Question: Display whitespace characters in Eclipse is <URL>, but unfortunately this applies only on Editor views.

Is there a way to display these characters in the Console view too? I would find it useful for checking if strings are correctly formatted. Any help?
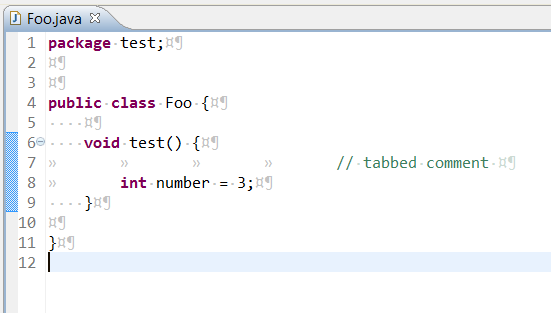
Answer: As there was a bit of confusion regarding the term "whitespace characters", I will attempt to cover both possible instances.
If you wish to display such things as new lines and tabs, Java Strings include special characters for these constructs. '
' will display a newline (line break). ' ' will display a tab. '
' is a carriage return. There are others, as shown in the table <URL>, but these are the most common.
Alternatively, if you intended displaying whitespace as a visible character, this is a different issue entirely. In this situation, I am assuming you wish to display a tab as an arrow or a space between words as a dot, like some text editors do. As far as I know, there is no built-in capability for this.
You could, however, replace existing whitespace with a unicode character that you want to represent that type of whitespace. The Java 'String' class supports the use of unicode characters; it would just be a matter of finding the one you wish to use to indicate, say, a tab and then replacing all instances of ' ' with that symbol.